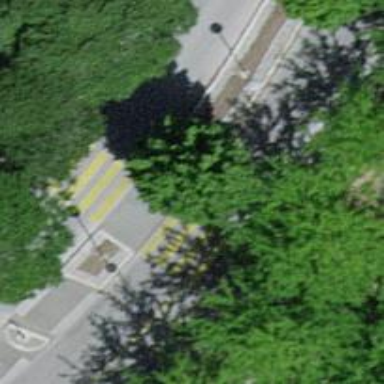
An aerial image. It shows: Marked footway crossing with asphalt surface. There is crossing island present.